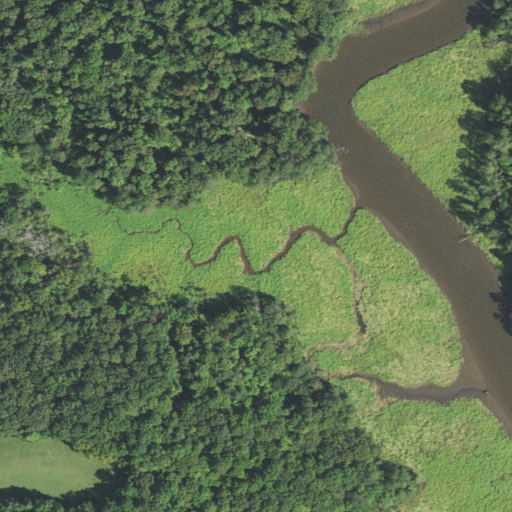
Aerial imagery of valley in Virginia named Bald Eagle Gully containing mixed forest, woody wetlands, herbaceous wetlands, deciduous forest, open water, grassland, pasture, and evergreen forest